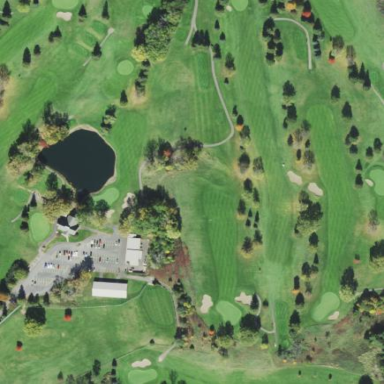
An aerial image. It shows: Golf course surrounded by greenery.